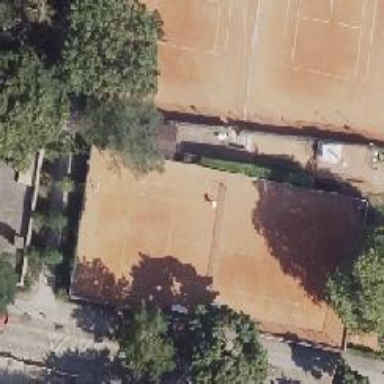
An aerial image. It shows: Tennis pitch with clay surface for leisure sports.